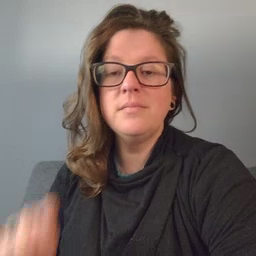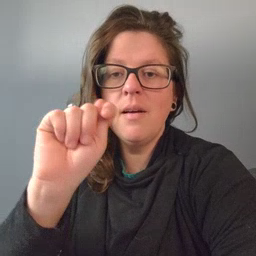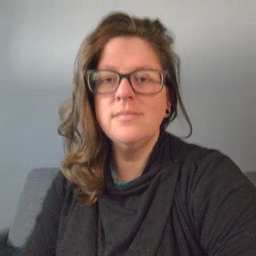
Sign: potty